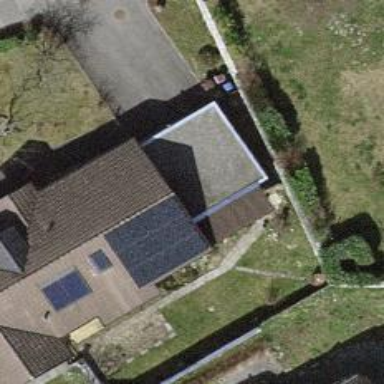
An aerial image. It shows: Garage.